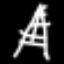
Label: The Eiffel Tower